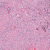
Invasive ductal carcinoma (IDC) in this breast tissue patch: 0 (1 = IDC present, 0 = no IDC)